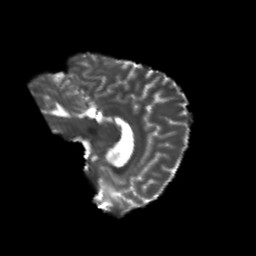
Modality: T2w
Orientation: sagittal
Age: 22
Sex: female
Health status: healthy
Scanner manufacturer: philips
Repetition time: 7.395 s
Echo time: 0.08599 s